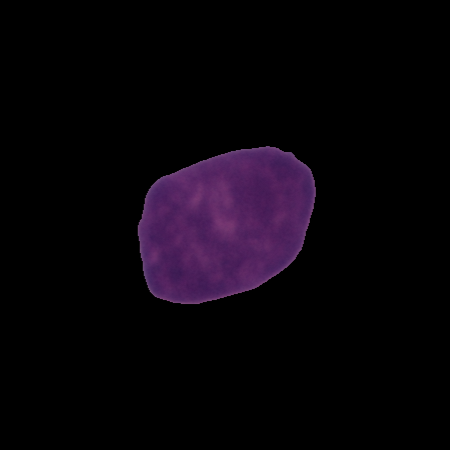
Label: cancer